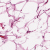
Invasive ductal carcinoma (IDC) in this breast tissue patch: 0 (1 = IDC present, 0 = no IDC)